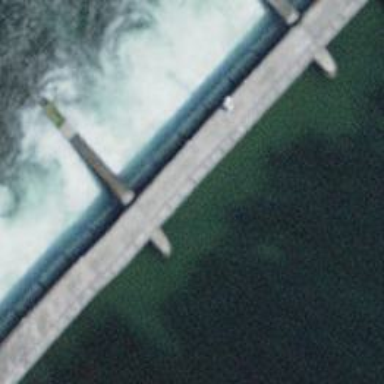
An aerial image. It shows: Weir along the waterway.